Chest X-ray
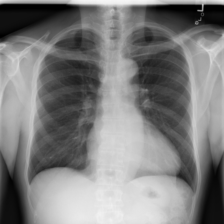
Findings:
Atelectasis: negative
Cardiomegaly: negative
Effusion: negative
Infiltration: negative
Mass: negative
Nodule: negative
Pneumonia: negative
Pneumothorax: negative
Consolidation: negative
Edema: negative
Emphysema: negative
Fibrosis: negative
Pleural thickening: negative
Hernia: negative